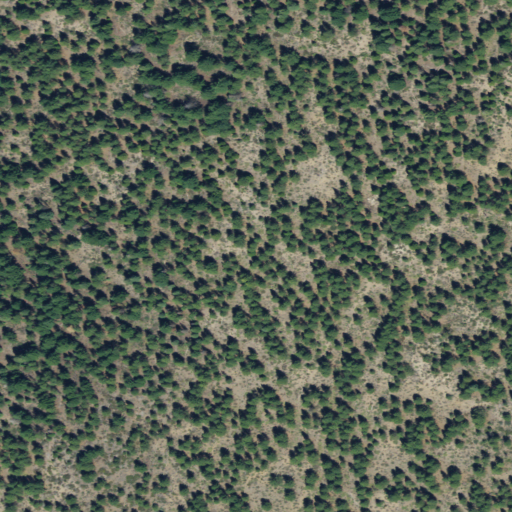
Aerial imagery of mountains in Oregon named Canby Mountains containing evergreen forest and shrub